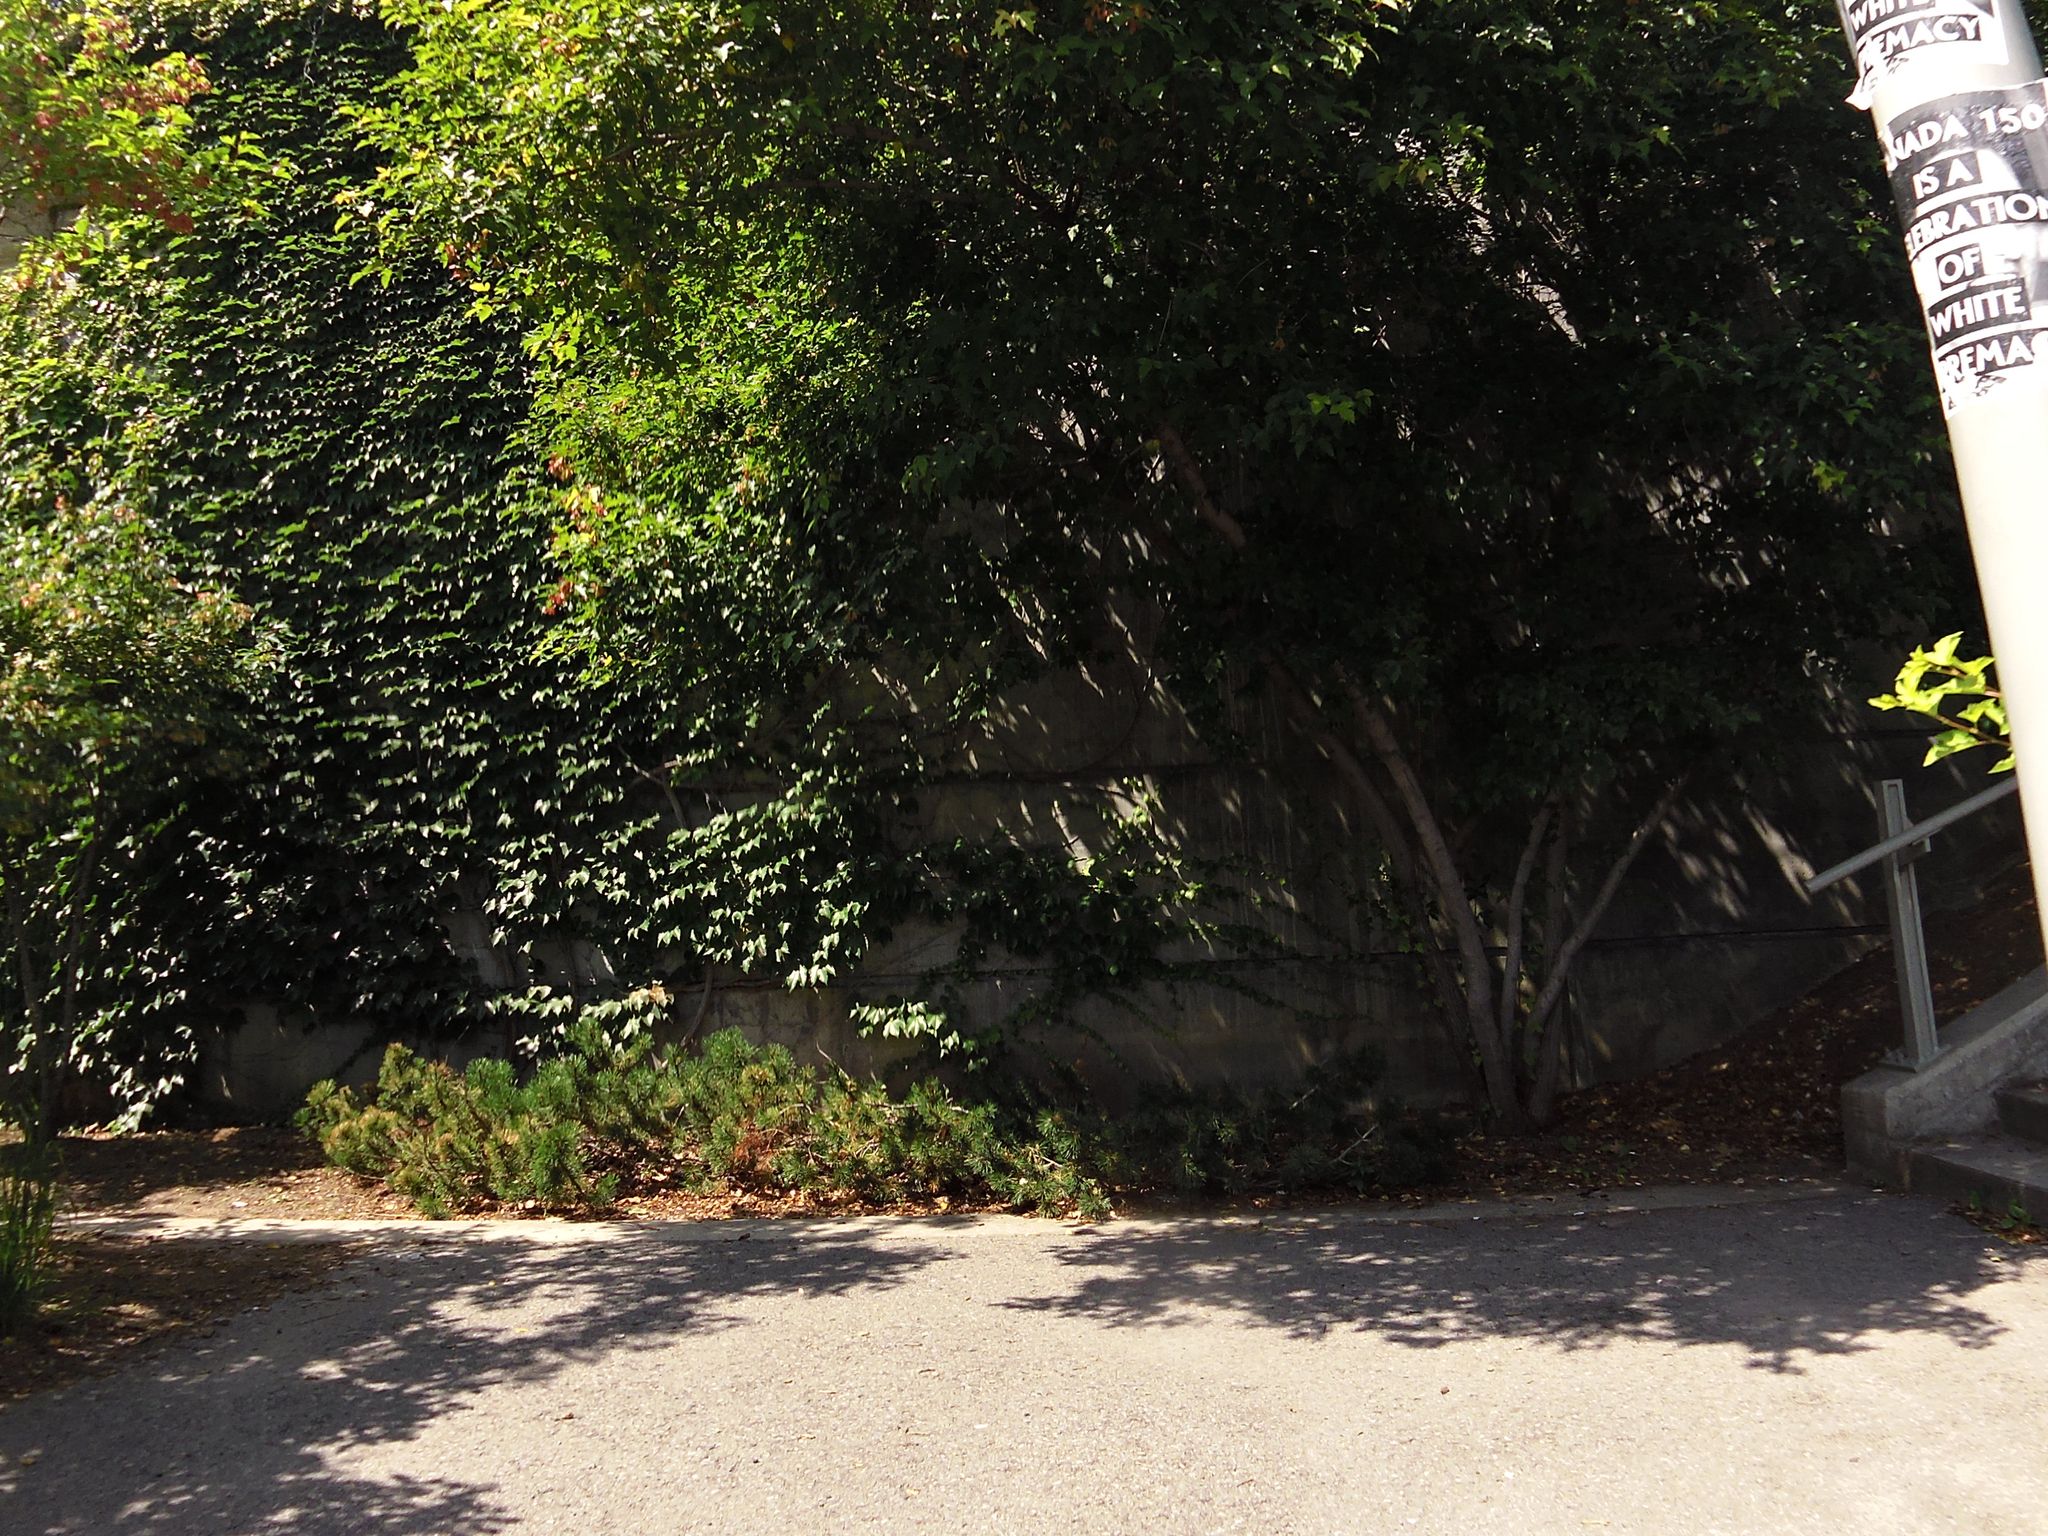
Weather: clear
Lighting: day
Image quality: slightly poor
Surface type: walking surface
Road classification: path, steps, footway
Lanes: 2
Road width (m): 2, 3, 2.5
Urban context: urban centre
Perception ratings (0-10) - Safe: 5.14, Lively: 4.49, Beautiful: 6.04, Boring: 7.51, Depressing: 1.78, Wealthy: 6.72